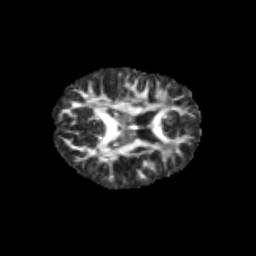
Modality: FA
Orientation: axial
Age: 10
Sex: female
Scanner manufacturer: siemens
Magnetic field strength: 3 T
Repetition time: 3.8 s
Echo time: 0.07 s